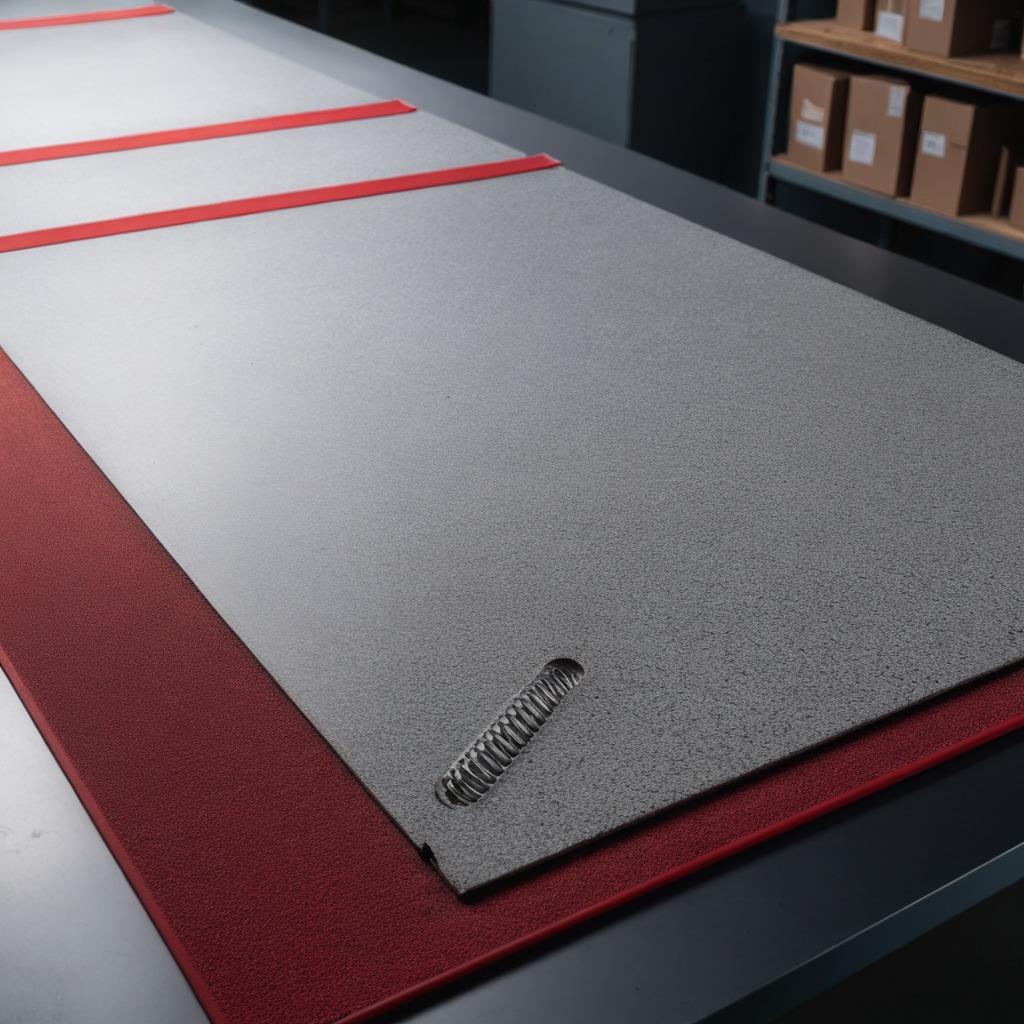
A coiled metal spring is lying on the tabletop.